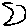
Label: moon